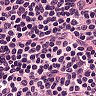
Metastatic tissue present: no